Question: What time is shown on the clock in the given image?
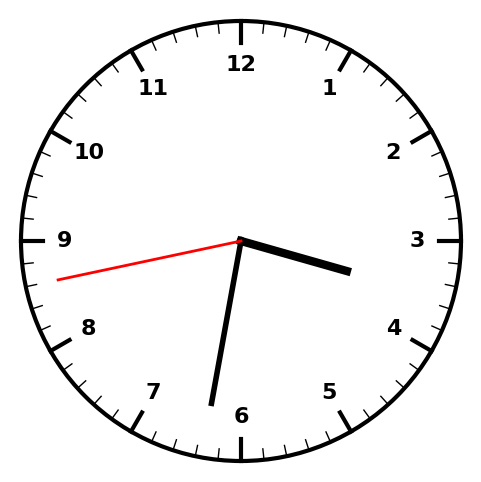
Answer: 03:31:43